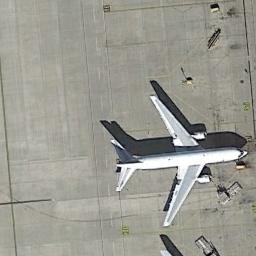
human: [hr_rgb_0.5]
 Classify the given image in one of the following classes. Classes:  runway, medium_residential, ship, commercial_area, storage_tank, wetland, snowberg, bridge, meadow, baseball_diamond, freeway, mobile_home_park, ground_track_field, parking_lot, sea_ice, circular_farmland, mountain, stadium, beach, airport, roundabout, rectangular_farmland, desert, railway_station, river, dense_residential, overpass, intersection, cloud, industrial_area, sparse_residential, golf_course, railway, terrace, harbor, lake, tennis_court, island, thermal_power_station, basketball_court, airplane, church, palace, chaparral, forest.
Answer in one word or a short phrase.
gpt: airplane